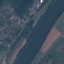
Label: River